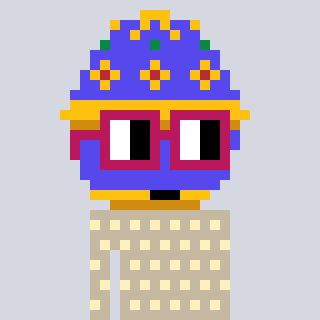
a pixel art character with square dark red glasses, a faberge-shaped head and a bege-colored body on a cool background